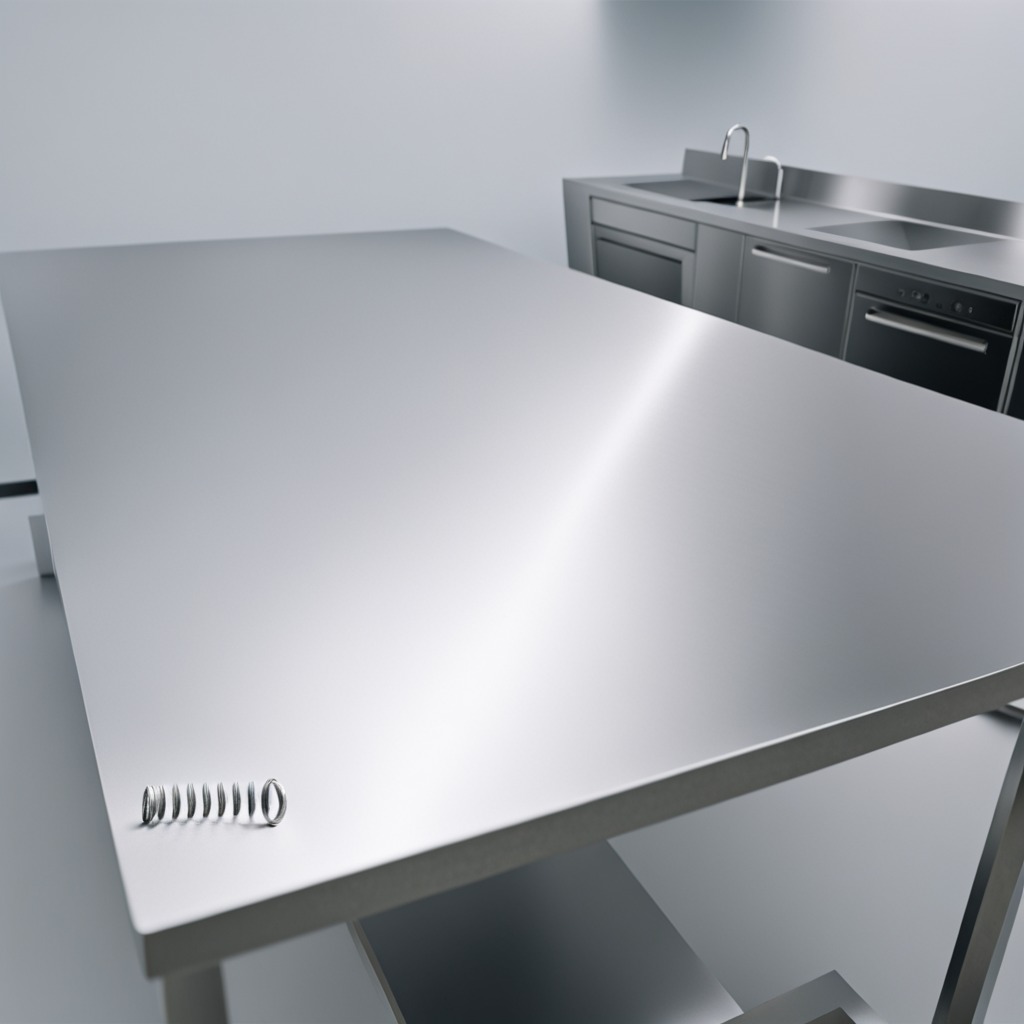
A coiled metal spring is lying on the stainless steel table.